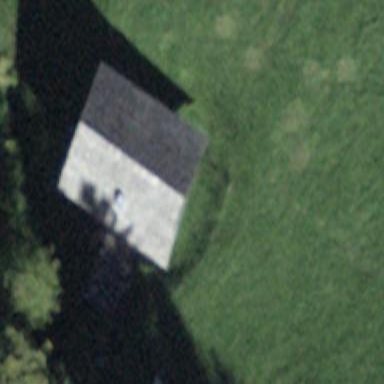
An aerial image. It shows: Farm building.